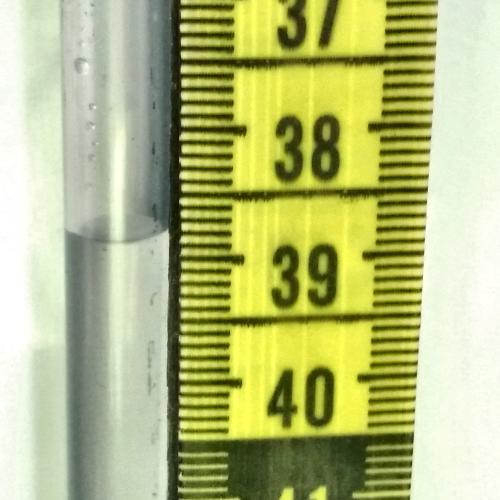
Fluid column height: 38.8 cm